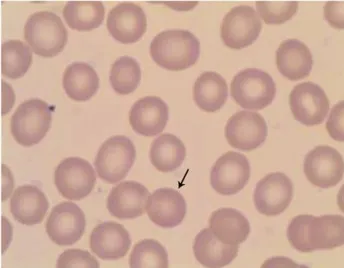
Peripheral blood smear and family tree of the patient. (A) Spherical-shaped erythrocytes were found in the peripheral blood film.
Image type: pathology (giemsa)